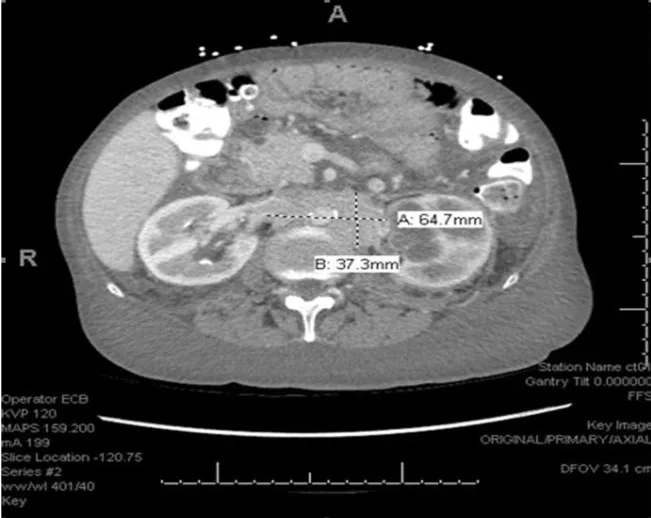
CT scan with extensive retroperitoneal adenopathy.
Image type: radiology (ct)